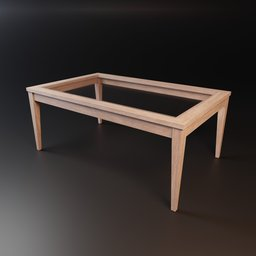
Label: furniture